Question: Count the number of objects in the diagram.
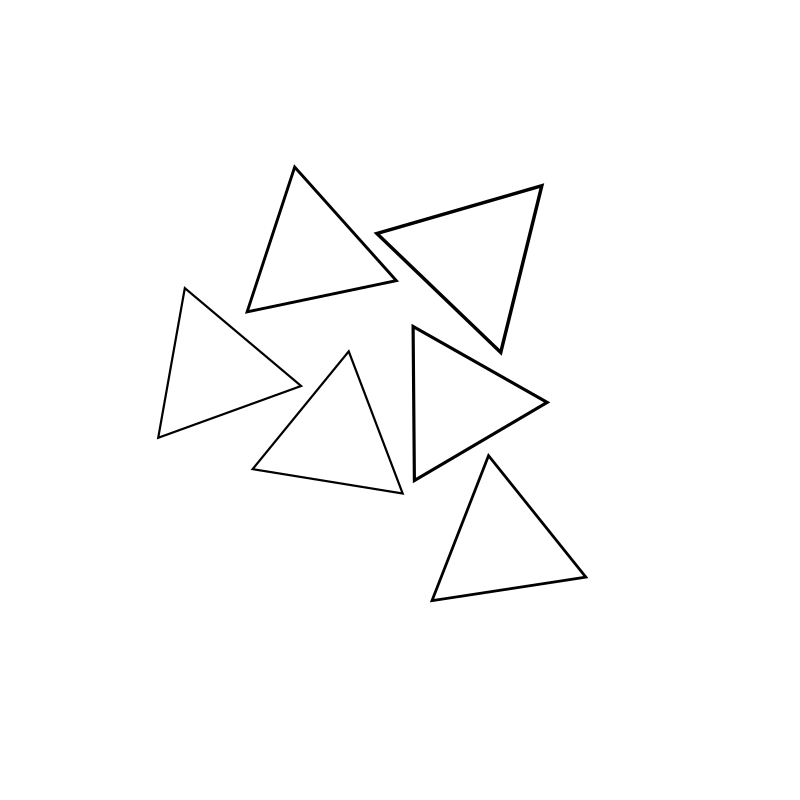
Answer: 6